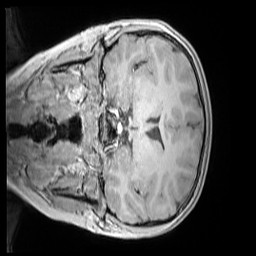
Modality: MP2RAGE
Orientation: coronal
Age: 10
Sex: female
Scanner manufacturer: siemens
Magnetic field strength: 3 T
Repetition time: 4 s
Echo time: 0.00303 s